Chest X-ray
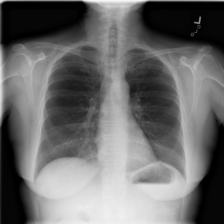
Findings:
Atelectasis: negative
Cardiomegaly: negative
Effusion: negative
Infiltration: negative
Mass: negative
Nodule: negative
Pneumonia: negative
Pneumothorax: negative
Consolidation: negative
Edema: negative
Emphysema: negative
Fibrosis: negative
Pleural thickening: negative
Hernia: negative